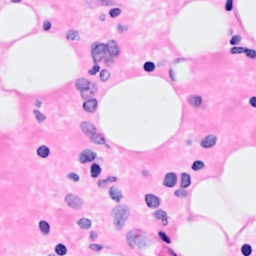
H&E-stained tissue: Breast